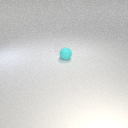
small cyan rubber sphere